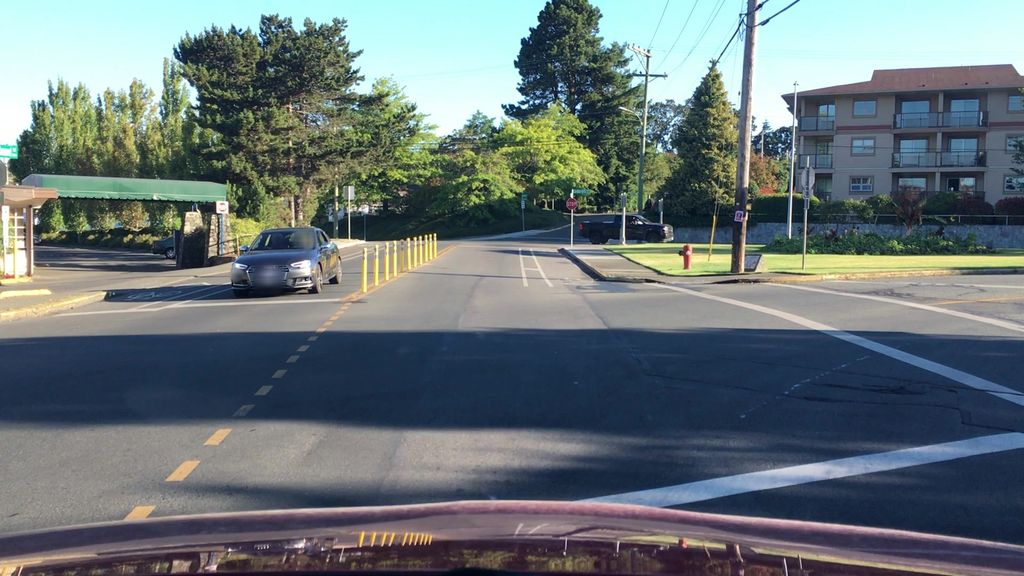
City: victoria